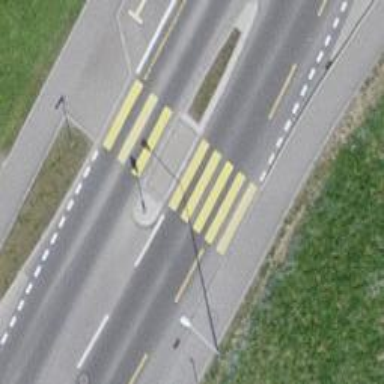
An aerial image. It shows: Uncontrolled zebra crossing with pedestrian island.